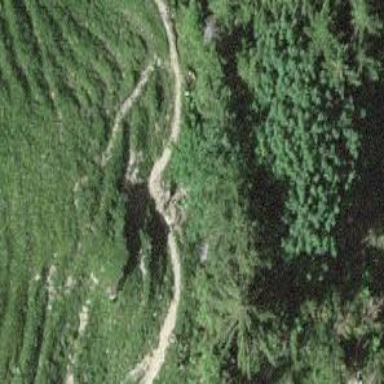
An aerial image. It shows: Pebblestone path.